Question: I have a ClickOnce WPF application. It was installing correctly until I changed ReportViewer from Version 10 to Version 11.
I know get the following error when trying to install:
> The application requires that assembly Microsoft.ReportViewer.WinForms Version 11.0.0.0 be installed in the Global Assembly Cache (GAC) First.
How do I fix this and still have it using ClickOnce, I can't do a manual install as the users don't have permissions; they only have permissions to use ClickOnce.
I tried changing the Microsoft.ReportViewer.WinForms.dll Publish status from to , but still the error persists.

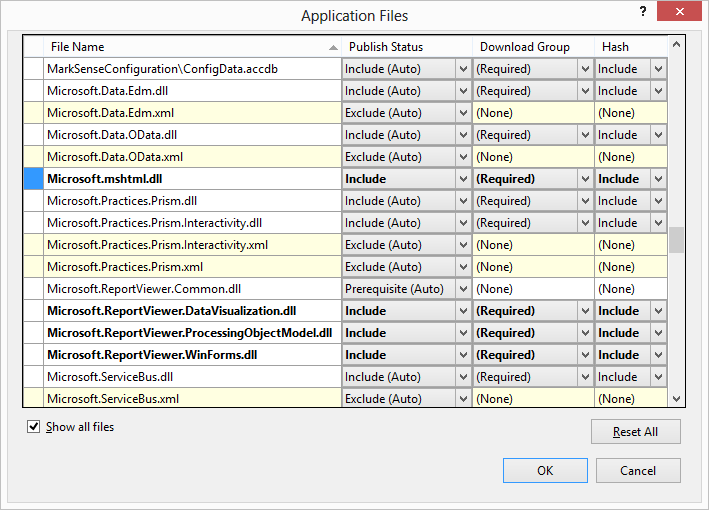
Answer: I was able to get this to work on a machine with the same problem although I needed to download two .msi applications.
First I downloaded and installed SQLSysClrTypes. It is located <URL> as it is needed to install report viewer.
Just click download, it'll take you onto a page with a scroll bar. SQLSysClrTypes is near the bottom. Just tick that and hit next, and you can download and install that.
I got report viewer from <URL>.
After installing the both of them. I was able to grab from my ClickOnce with reportviewer 11 and it downloaded and ran successfully where previously I was having the exact same problem.
As an addendum, I was logged onto admin so this solution may not be the best if you don't have admin.